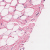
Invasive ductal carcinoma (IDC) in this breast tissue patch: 0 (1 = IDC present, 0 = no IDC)